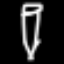
Label: pencil